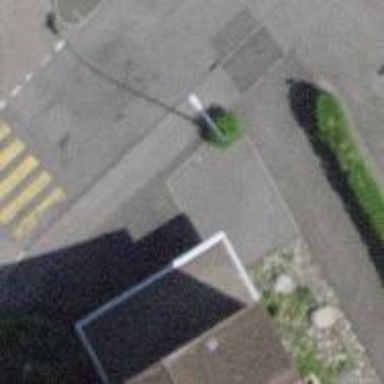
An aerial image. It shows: Support pole.